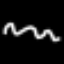
Label: squiggle